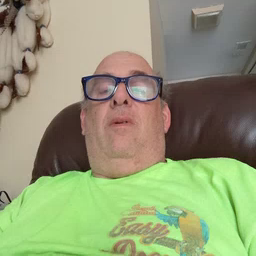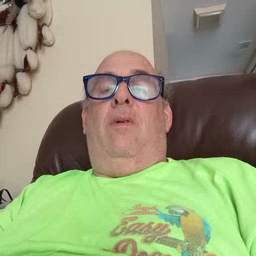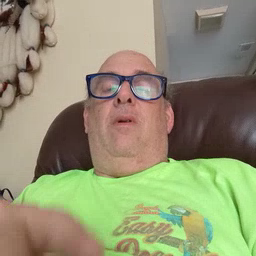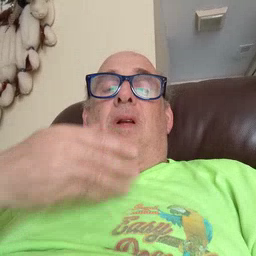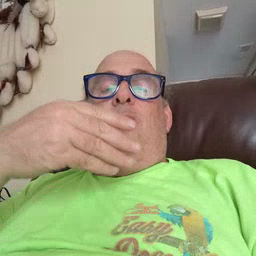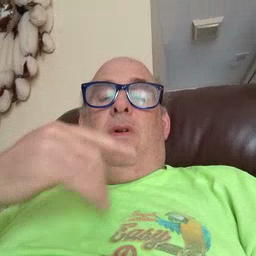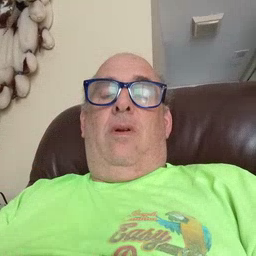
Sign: cereal